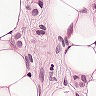
Metastatic tissue present: yes